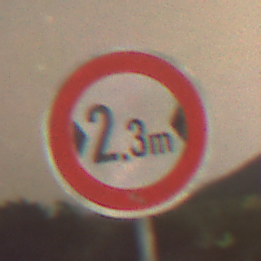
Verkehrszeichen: TatsaechlicheBreite2Komma3
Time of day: Night
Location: Outdoor (Suburban)
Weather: Clear
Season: NotSpecified
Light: Artificial